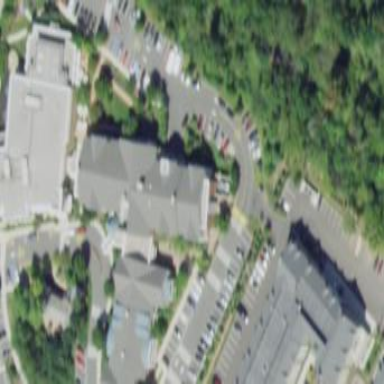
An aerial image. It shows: Community centre building.